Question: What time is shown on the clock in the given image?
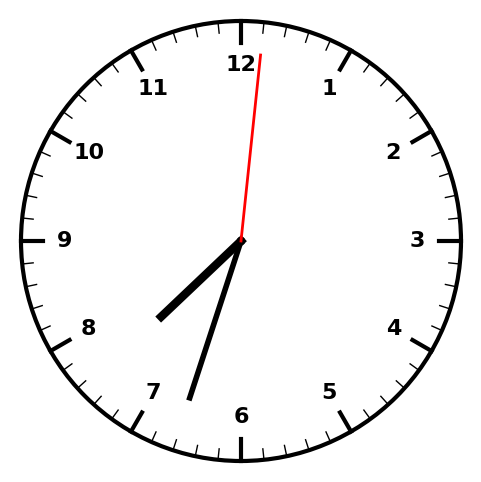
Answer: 07:33:01